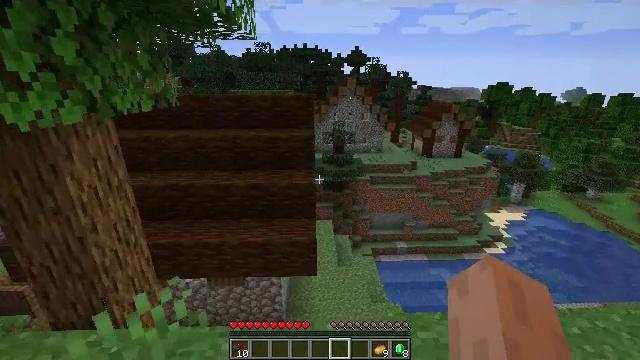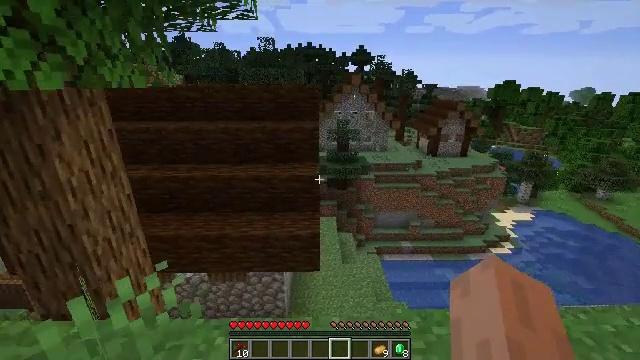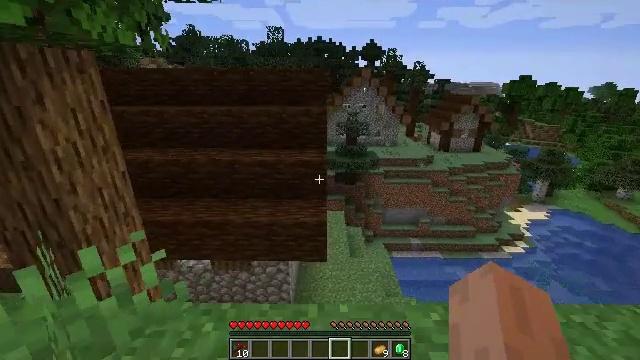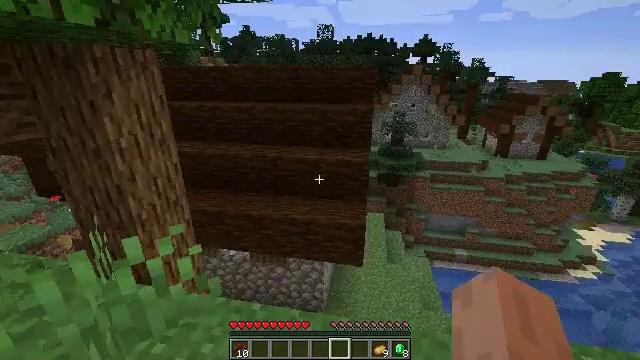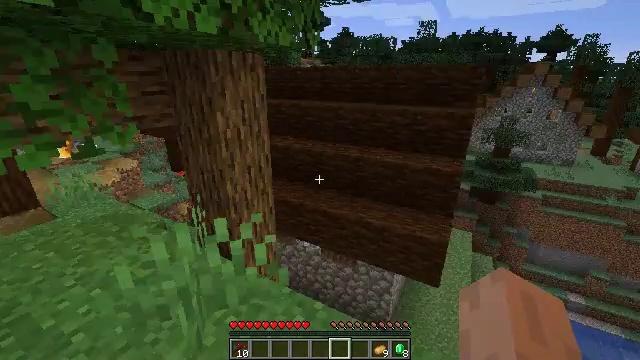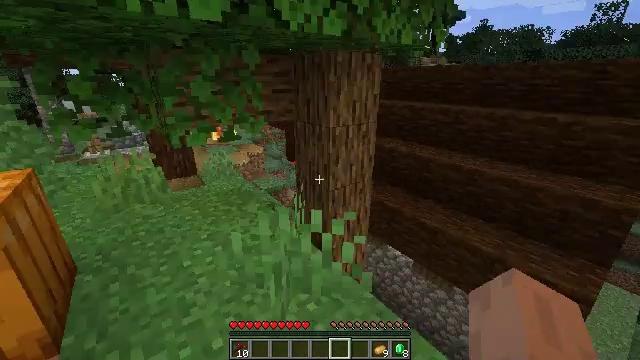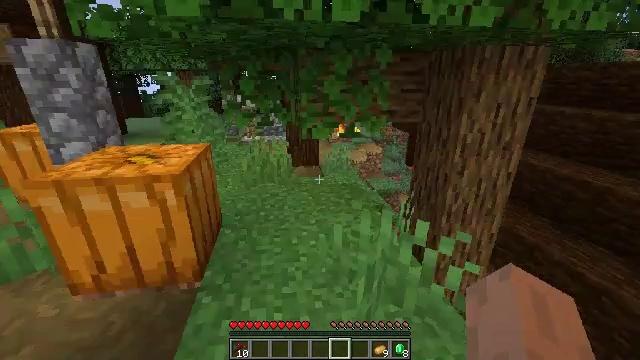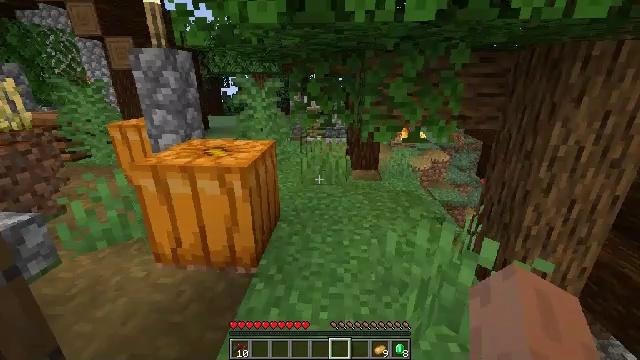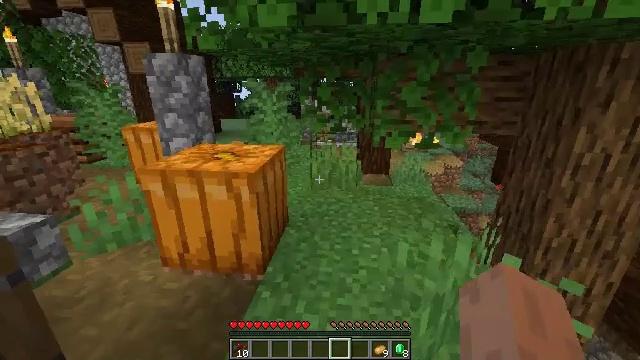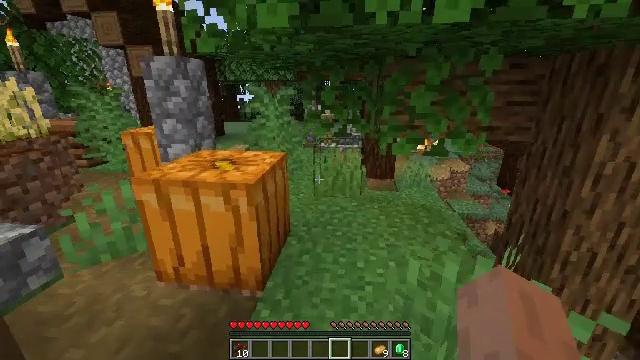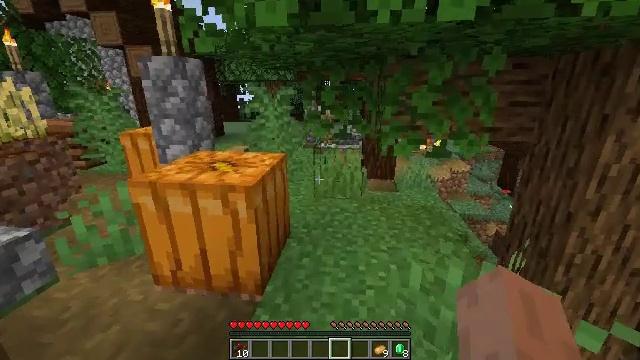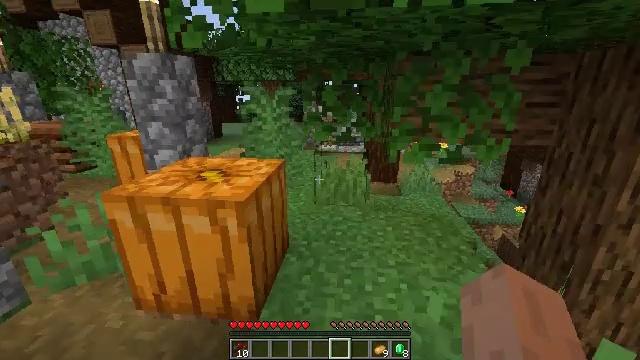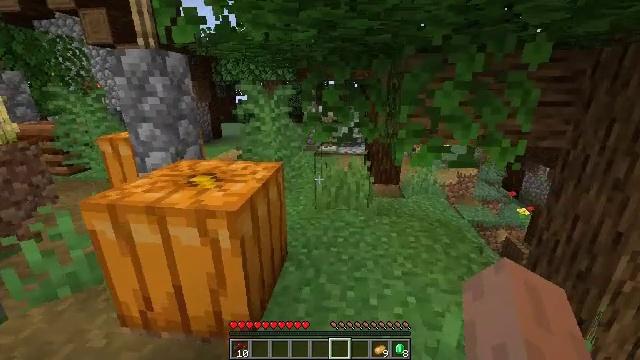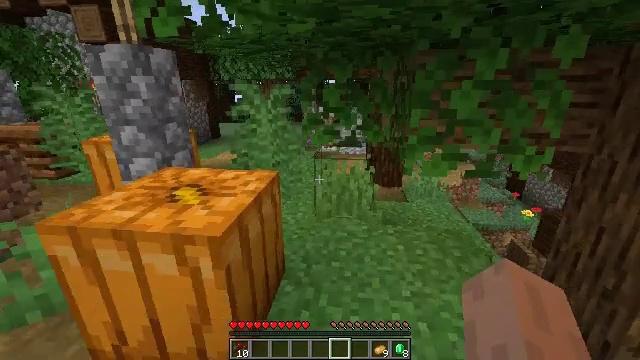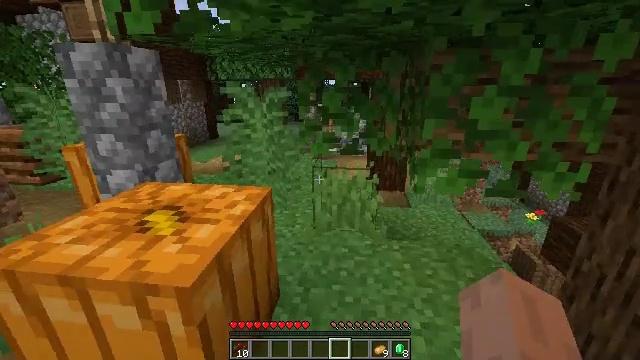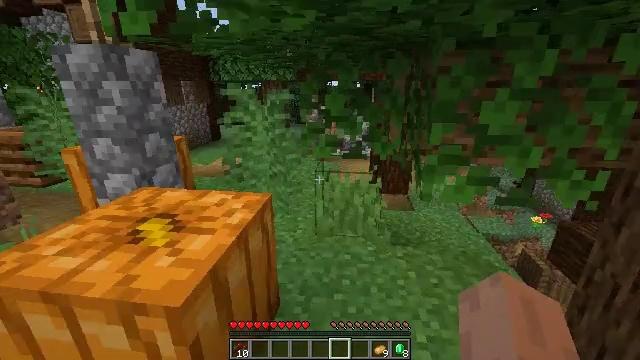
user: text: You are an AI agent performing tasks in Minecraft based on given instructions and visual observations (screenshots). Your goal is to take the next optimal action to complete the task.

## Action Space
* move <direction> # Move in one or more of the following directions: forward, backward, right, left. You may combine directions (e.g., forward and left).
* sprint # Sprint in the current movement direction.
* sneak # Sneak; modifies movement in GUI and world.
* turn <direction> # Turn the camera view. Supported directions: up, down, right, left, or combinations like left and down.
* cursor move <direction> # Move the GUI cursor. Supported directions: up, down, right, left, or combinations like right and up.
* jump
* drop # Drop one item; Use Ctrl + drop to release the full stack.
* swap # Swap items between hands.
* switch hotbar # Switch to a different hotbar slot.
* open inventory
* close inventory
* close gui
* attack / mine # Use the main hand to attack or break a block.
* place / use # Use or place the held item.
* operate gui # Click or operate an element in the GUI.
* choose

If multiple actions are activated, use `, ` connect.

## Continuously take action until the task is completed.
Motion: motion action
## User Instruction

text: Collect the purple carpet.
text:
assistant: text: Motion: move forward
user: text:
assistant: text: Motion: move forward, turn left
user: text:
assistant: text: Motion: turn left
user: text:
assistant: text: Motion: turn left
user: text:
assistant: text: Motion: turn left
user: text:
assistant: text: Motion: turn left
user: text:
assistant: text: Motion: turn left
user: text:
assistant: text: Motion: move forward, turn left
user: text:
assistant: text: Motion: move forward
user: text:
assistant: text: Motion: move forward
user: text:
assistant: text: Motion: move forward
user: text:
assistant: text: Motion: move forward
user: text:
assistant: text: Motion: move forward
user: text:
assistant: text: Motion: move forward
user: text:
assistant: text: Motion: move forward
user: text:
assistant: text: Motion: move forward, turn left
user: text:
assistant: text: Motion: move forward, turn left and up
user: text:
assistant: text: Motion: move forward, turn left and up
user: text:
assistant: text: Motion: move forward and move left, turn left
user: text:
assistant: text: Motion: move forward and move left, turn left
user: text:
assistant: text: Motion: move forward and move left, turn left
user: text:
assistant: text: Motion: move left, turn left
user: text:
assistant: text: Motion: move left, turn left
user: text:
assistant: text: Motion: move left
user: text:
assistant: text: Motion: move left
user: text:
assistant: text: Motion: move forward and move left
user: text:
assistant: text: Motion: move forward and move left
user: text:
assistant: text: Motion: move forward and move left
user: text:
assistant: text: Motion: move forward and move left
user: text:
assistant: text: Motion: move forward, turn right